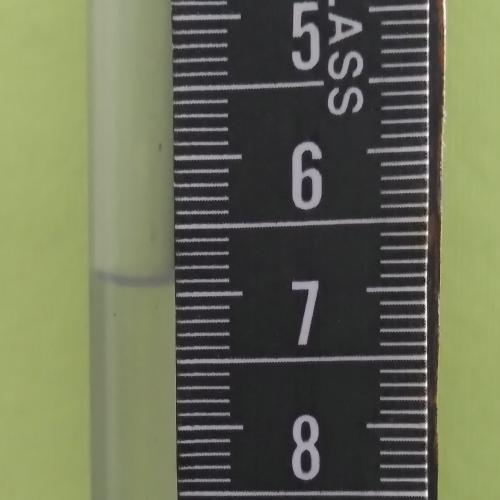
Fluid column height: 6.9 cm